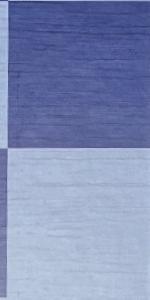
Label: Empty